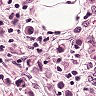
Metastatic tissue present: yes